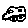
Label: car